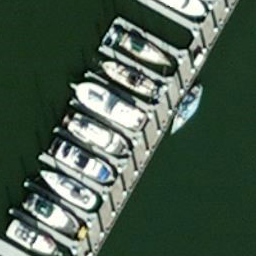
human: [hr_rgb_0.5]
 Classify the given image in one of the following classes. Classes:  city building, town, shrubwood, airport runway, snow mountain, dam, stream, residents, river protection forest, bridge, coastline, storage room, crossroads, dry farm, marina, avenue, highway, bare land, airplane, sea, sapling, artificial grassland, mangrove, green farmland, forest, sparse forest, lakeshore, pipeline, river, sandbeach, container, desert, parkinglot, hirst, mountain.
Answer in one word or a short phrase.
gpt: marina